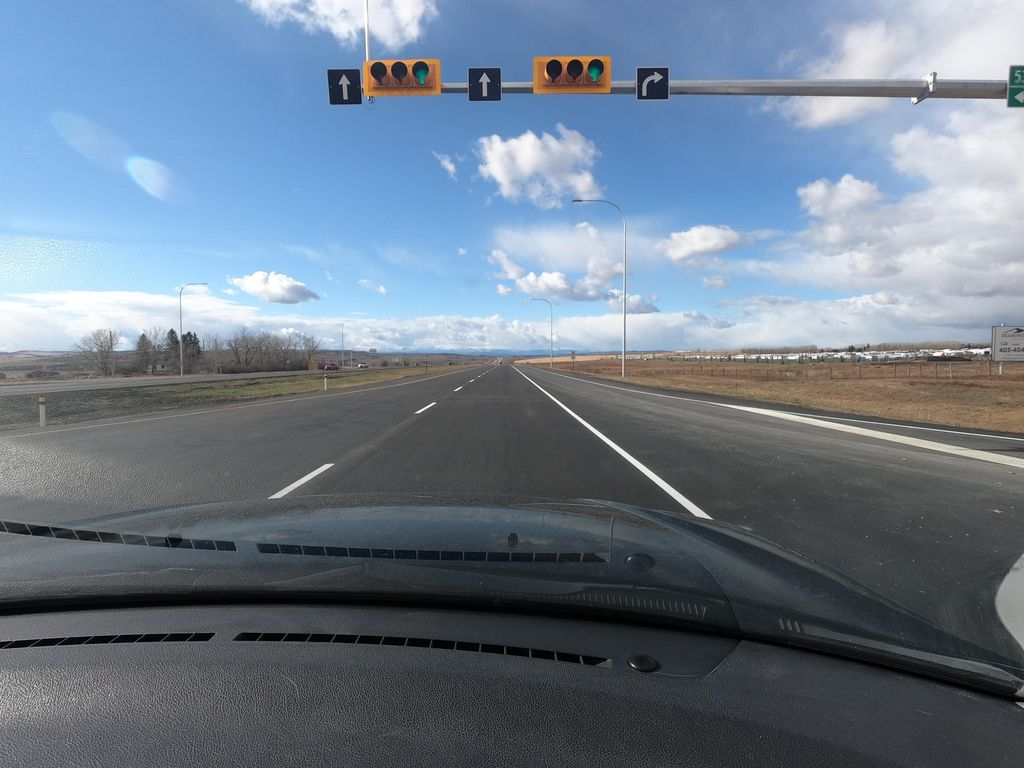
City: calgary